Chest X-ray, AP view. Patient: 20 years old, sex M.
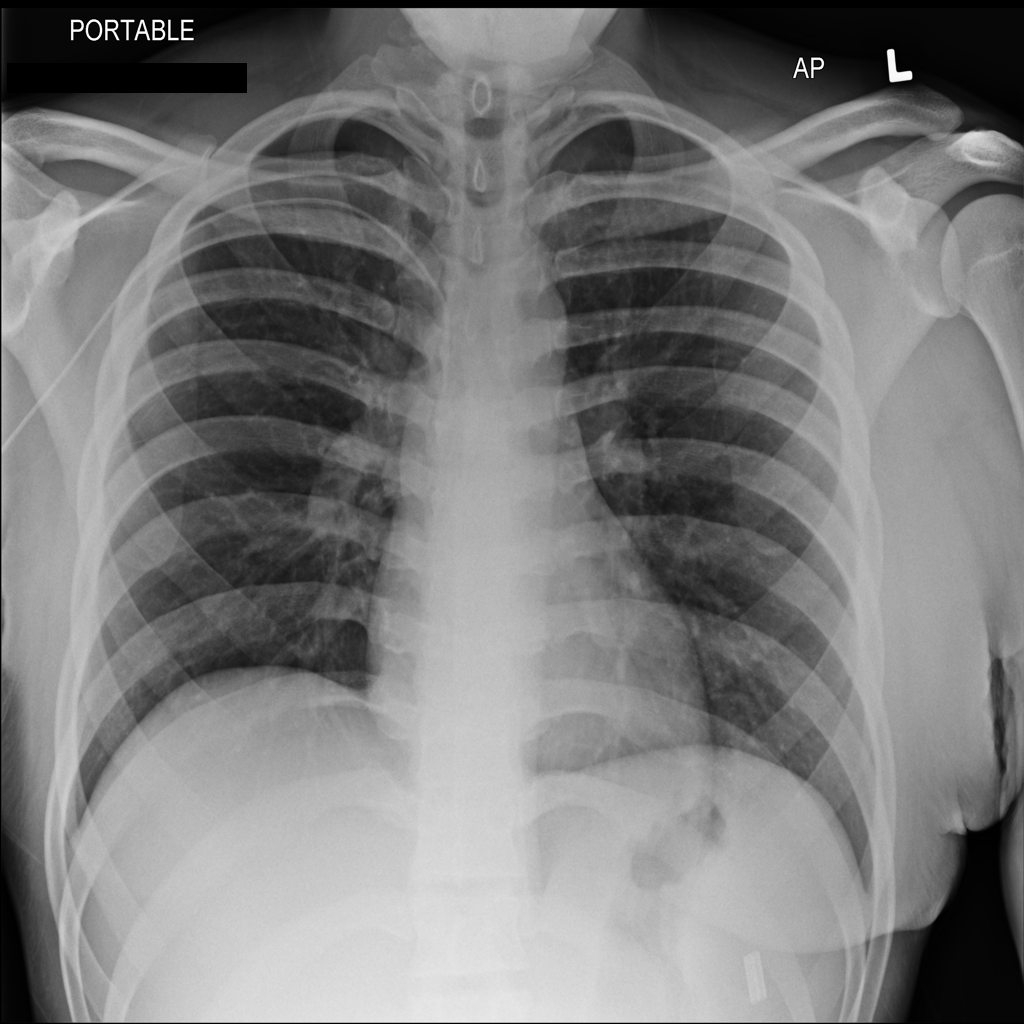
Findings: No Finding